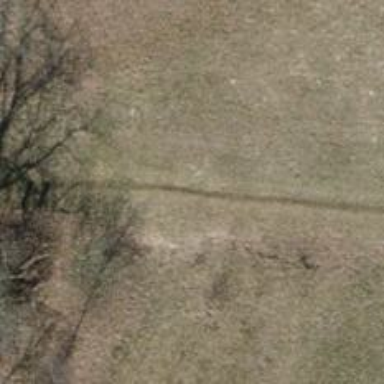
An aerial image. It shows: Grass path.